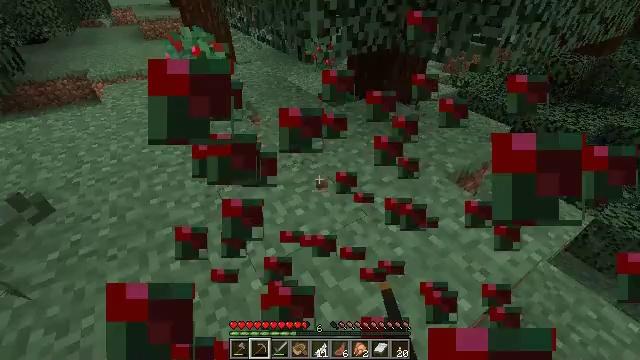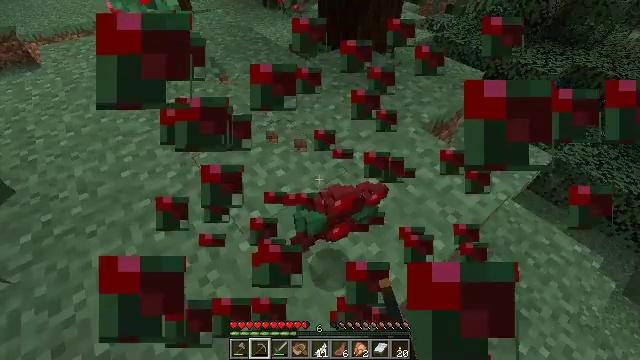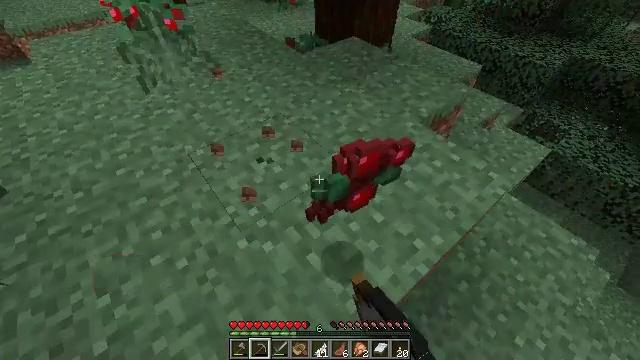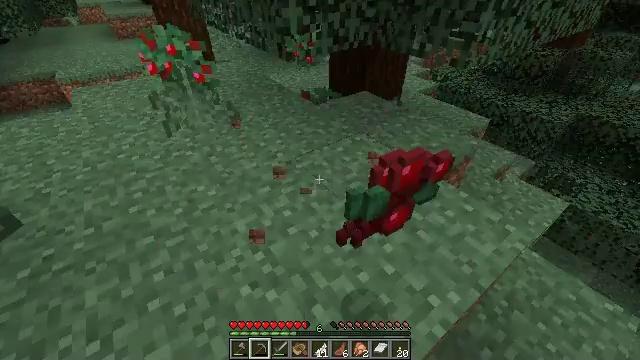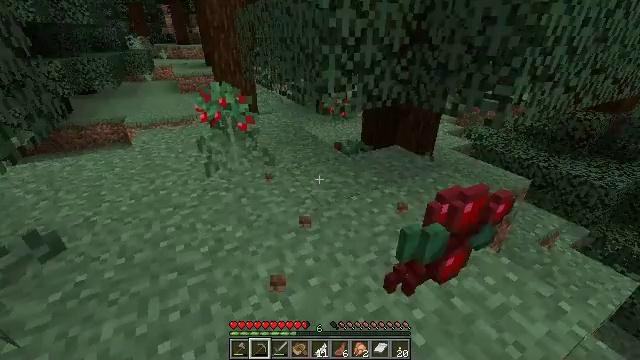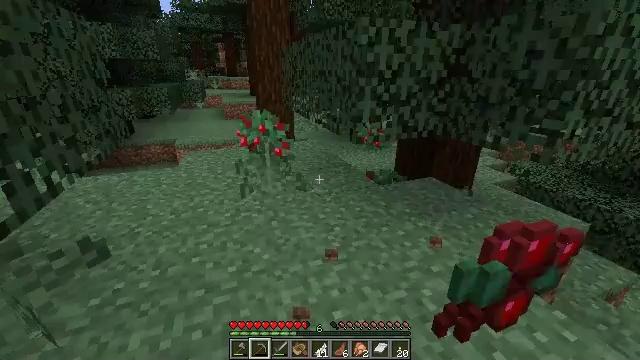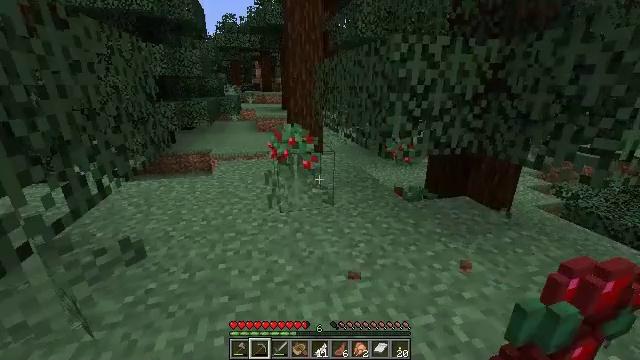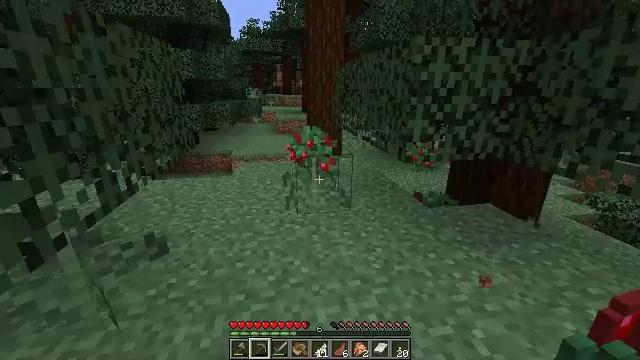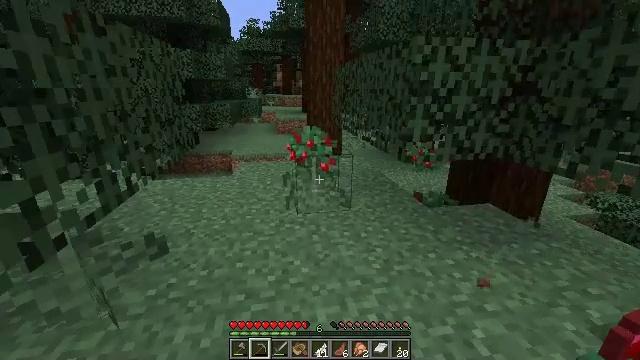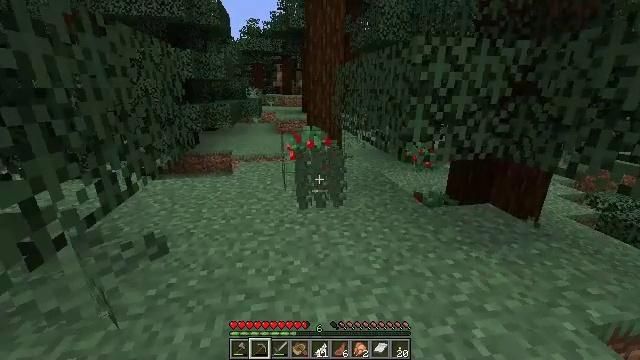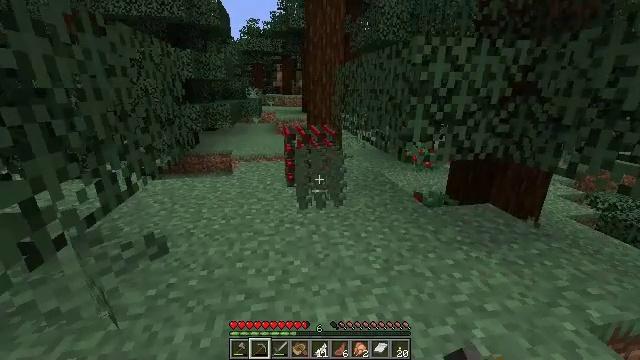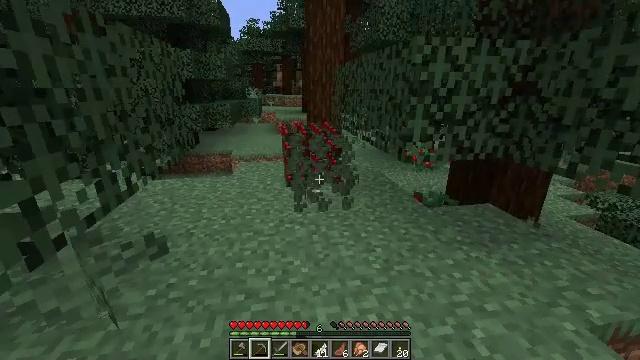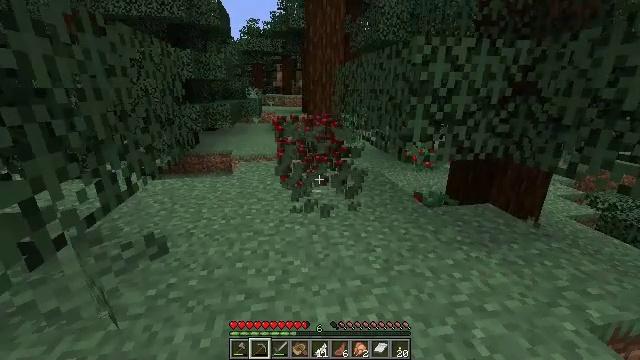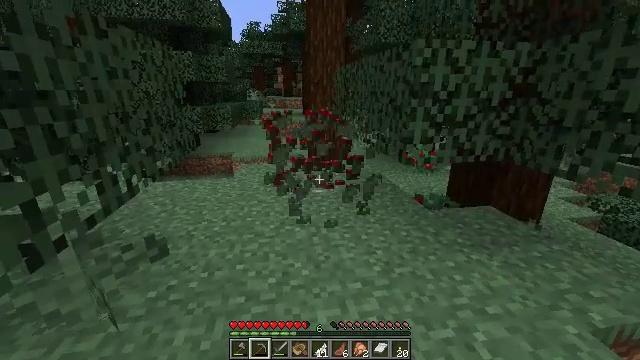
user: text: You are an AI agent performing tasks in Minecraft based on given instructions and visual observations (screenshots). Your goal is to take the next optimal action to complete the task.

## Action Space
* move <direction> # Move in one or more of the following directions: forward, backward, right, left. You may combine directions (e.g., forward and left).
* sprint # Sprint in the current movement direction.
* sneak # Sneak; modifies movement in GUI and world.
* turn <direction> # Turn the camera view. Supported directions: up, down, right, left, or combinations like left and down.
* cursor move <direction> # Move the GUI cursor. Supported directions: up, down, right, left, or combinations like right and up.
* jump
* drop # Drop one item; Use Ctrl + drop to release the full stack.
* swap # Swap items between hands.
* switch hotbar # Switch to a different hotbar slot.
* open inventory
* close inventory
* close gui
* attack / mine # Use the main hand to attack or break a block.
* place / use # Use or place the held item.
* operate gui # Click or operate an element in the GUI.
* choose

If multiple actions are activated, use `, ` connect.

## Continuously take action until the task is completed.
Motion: motion action
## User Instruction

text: Break the fern to clear the area.
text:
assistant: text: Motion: turn right and down, attack / mine
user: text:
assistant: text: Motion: turn down, attack / mine
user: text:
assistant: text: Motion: turn left and up, attack / mine
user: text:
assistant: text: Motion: turn left and up
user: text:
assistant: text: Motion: turn left and up
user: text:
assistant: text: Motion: turn left and up
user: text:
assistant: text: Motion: turn left
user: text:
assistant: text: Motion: no_op
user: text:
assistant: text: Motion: attack / mine
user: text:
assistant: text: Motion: attack / mine
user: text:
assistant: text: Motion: attack / mine
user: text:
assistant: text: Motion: no_op
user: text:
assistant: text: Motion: no_op
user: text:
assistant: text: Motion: no_op